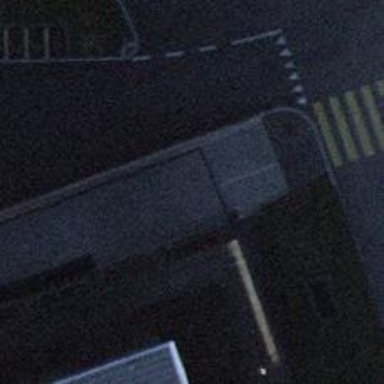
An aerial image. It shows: Concrete steps.